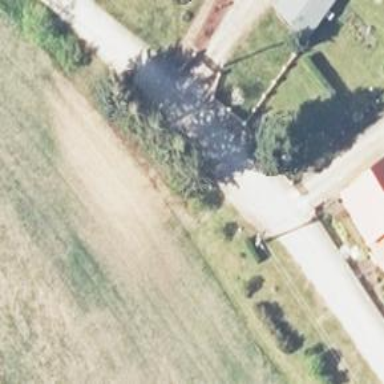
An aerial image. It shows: Gravel residential road.